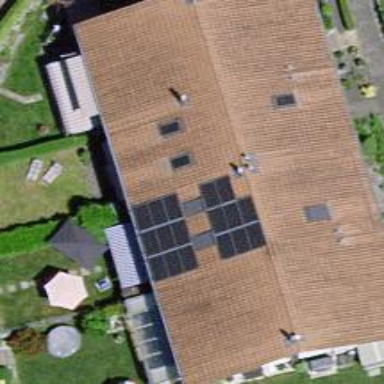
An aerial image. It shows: Solar photovoltaic panel generator.